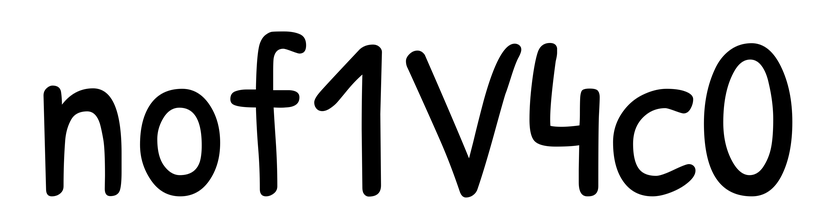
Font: PatrickHand-Regular